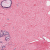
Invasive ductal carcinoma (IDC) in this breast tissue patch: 0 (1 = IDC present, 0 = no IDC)